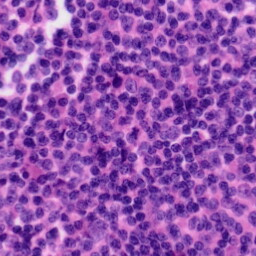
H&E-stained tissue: Tonsil